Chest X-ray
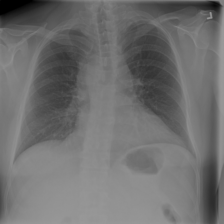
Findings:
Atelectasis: negative
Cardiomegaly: positive
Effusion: negative
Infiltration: negative
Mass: positive
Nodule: negative
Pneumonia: negative
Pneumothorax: negative
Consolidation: negative
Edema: negative
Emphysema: negative
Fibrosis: negative
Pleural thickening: negative
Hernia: negative